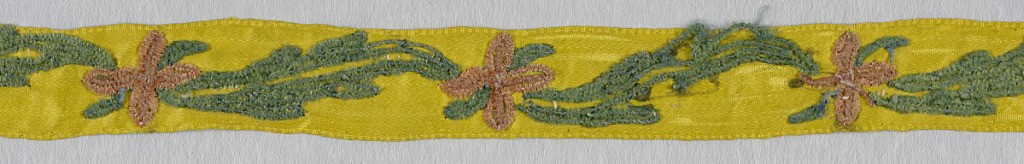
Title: Textile
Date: late 18th century
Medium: silk Technique: chenille embroidery on satin weave
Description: Design of alternating pink flower and green leaf worked in chenille on a yellow ground.